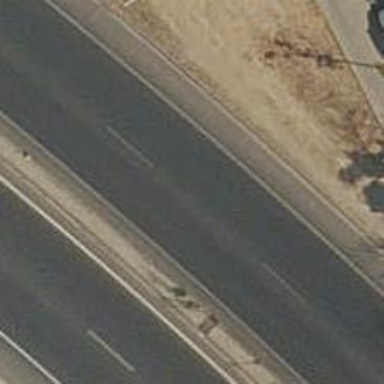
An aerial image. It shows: Trunk highway.